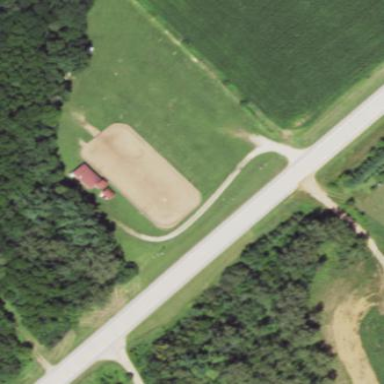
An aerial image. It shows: Equestrian sports pitch with dirt surface.